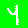
Digit: 4